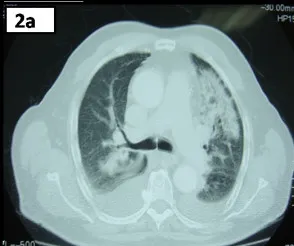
Chest HRCT-scans. A. Chest HRCT-scan demonstrating bilateral irregularly shaped nodular consolidations with air bronchograms and bilateral pleural effusions.
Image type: radiology (ct)